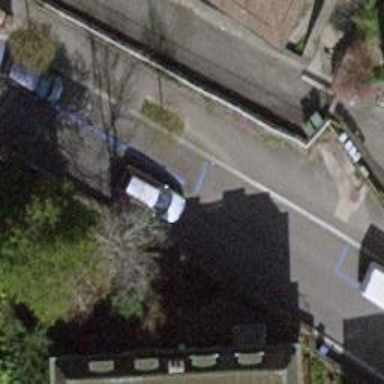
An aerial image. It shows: Street side parking area.